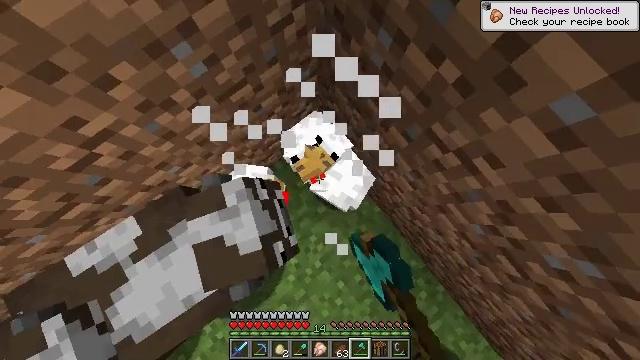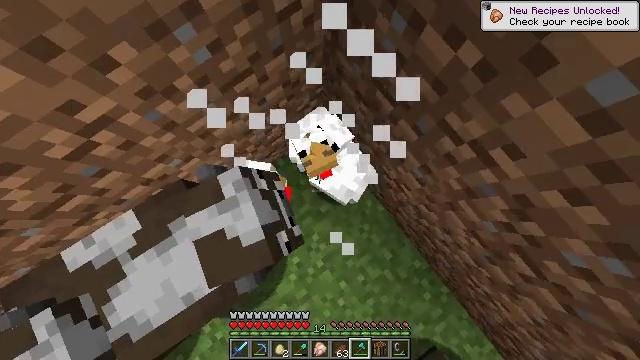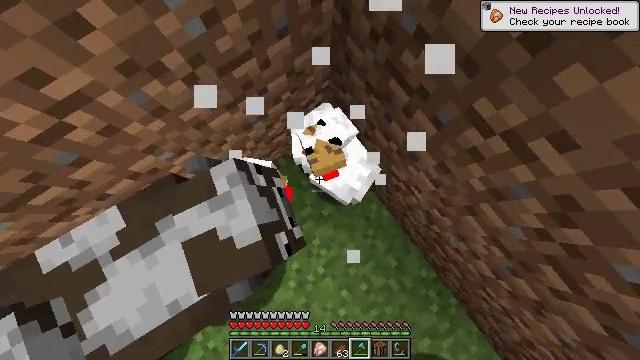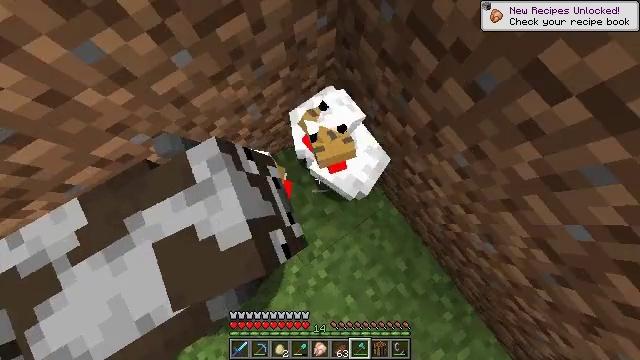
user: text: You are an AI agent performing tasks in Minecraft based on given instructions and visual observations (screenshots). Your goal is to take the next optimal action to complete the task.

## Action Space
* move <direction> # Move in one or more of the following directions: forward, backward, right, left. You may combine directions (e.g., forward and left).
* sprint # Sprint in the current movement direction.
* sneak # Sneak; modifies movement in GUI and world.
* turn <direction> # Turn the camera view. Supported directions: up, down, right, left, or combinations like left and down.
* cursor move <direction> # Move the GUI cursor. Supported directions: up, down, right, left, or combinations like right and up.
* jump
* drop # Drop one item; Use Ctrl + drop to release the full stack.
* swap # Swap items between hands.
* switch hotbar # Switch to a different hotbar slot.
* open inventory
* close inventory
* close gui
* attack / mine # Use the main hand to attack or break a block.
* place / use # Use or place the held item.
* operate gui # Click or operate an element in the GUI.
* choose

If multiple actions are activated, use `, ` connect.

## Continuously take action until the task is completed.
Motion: motion action
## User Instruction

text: Hunt animals.
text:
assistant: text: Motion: attack / mine
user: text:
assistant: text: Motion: turn left and up
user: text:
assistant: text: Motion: no_op
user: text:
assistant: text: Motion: no_op